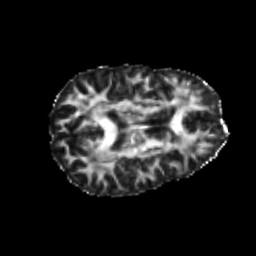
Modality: FA
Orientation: axial
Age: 24
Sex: male
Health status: healthy
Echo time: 0.074 s